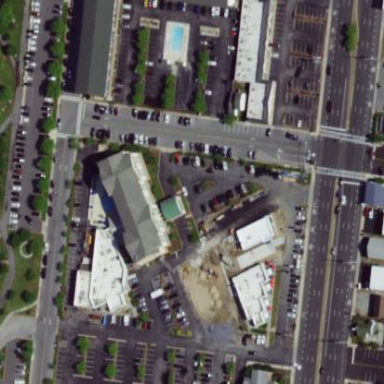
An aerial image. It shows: Retail area.